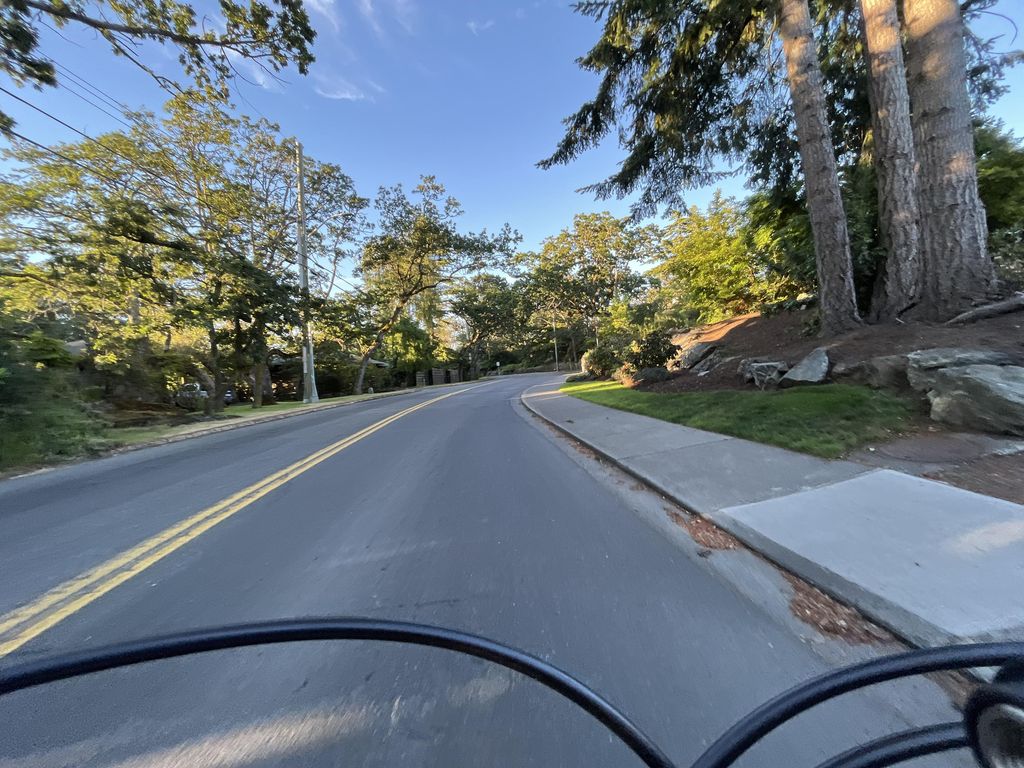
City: victoria